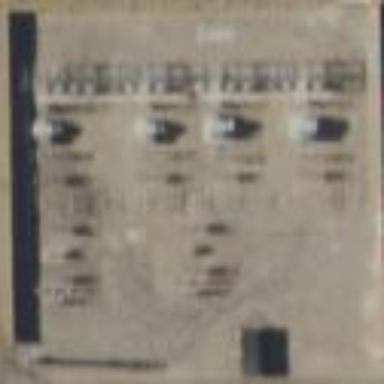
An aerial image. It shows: Power substation.